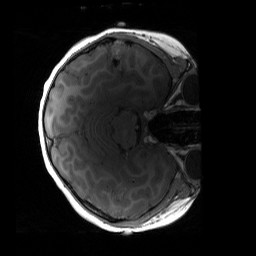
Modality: T1w
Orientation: axial
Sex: female
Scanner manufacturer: siemens
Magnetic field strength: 3 T
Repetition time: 1.9 s
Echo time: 0.00243 s